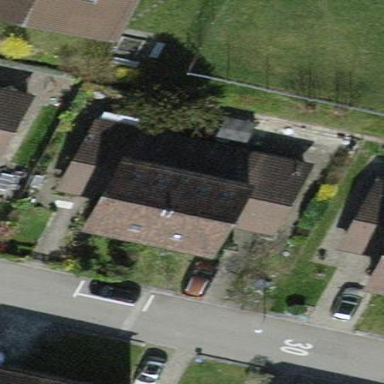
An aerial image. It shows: Semi-detached house.